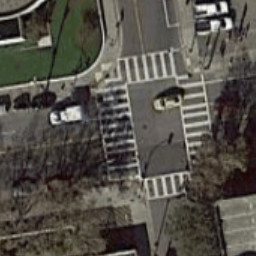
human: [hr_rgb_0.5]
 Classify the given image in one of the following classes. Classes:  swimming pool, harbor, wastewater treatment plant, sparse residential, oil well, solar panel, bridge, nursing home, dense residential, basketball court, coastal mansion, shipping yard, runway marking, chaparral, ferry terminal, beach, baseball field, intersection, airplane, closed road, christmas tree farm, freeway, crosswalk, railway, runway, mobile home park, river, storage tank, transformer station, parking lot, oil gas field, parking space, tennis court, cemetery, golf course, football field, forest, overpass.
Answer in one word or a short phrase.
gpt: crosswalk